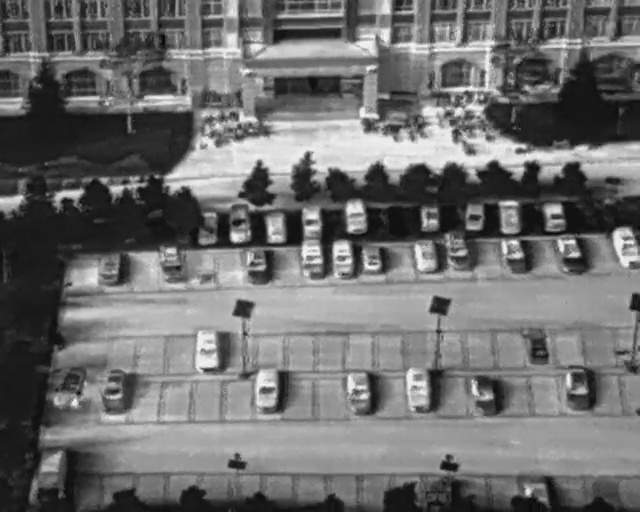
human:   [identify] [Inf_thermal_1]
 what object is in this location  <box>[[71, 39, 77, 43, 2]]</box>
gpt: <ref>1 small car at the right</ref>